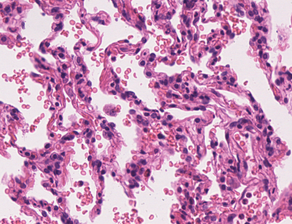
Tumor epithelial tissue: no
Tumor-associated stroma tissue: no
Normal tissue: yes